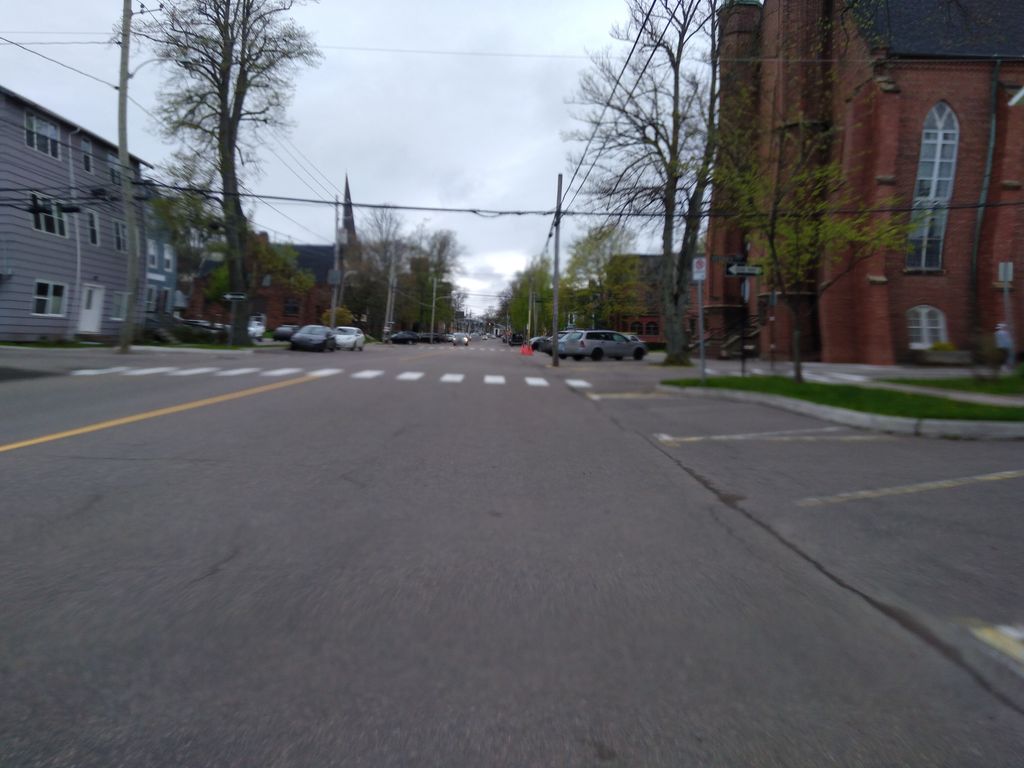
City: charlottetown